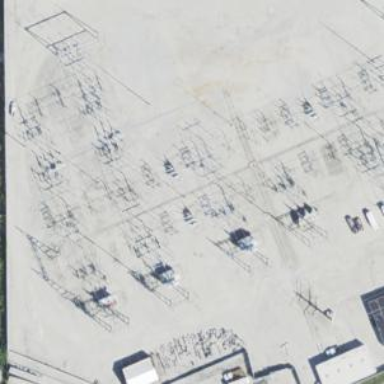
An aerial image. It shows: Switch for power supply.